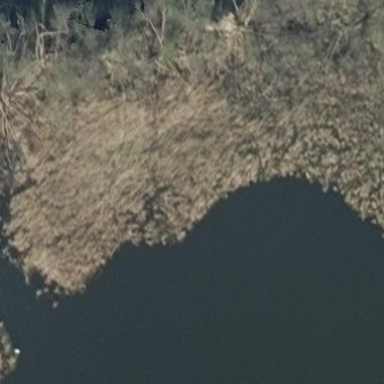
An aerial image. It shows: Wetland area dominated by reedbeds.